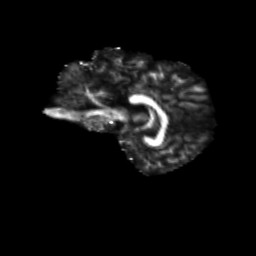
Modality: FA
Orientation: sagittal
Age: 47
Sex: female
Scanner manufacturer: siemens
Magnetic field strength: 3 T
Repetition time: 4.71 s
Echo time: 0.0906 s